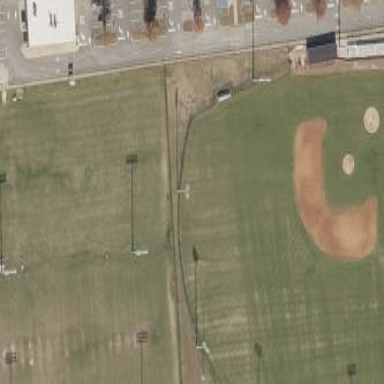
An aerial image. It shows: Baseball pitch for leisure and sports activities.